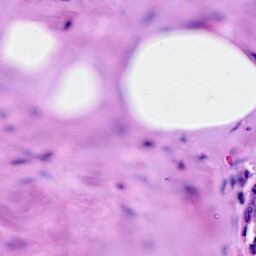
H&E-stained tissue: Breast